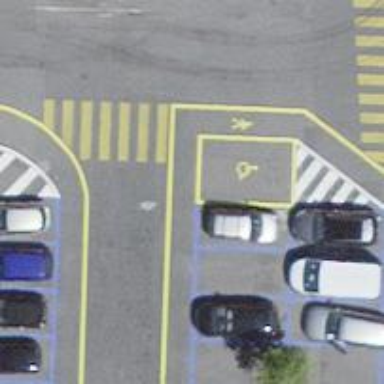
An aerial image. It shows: Zebra crossing on the road.